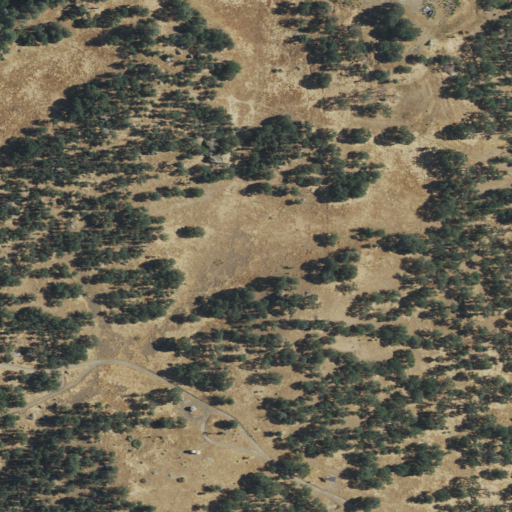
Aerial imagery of plain(s) in California named Oak Flat containing shrub, grassland, open development, and evergreen forest